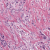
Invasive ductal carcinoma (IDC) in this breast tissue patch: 1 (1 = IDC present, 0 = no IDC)